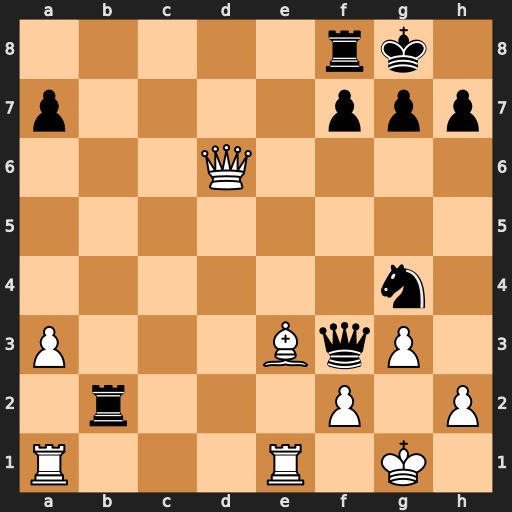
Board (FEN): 5rk1/p4ppp/3Q4/8/6n1/P3BqP1/1r3P1P/R3R1K1
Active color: w
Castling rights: -
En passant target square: -
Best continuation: Qxf8+ Kxf8 Bc5+ Kg8 Re8#